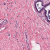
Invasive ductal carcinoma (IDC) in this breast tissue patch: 0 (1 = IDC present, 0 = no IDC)